Field crop: maize
Growth stage: 2
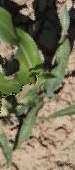
Species: maize